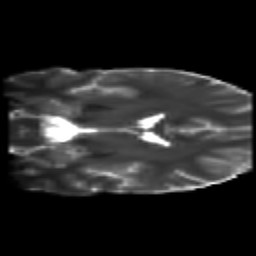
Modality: T2w
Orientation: coronal
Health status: healthy
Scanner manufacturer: siemens
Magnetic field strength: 3 T
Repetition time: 7.6 s
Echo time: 0.092 s